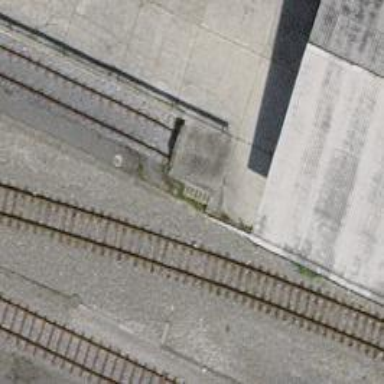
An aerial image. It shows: Railway buffer stop.